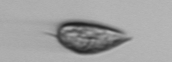
Label: Prorocentrum_triestinum